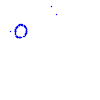
Particle: kaon